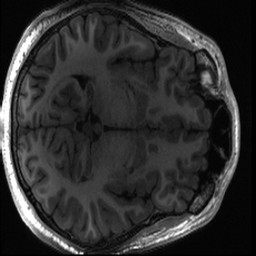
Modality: T1w
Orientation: axial
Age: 18
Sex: male